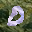
Label: 0